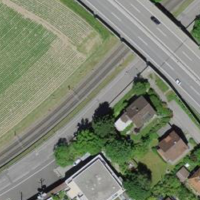
EUNIS habitat code: 57
Species observed at this site:
Parus major
Passer domesticus
Turdus merula